Question: I'm trying to create my autocorrelation function, because I don't have the Econometrics toolbox and I have succesfully created my function, but I can't get the x-axis in the stem-plot correct. The following picture will higlight my point:

As you can see in the picture there should be 4 where there is now 5. How can adjust the x-axis so that 5 will "jump" one step forward and so on...
Thank you for any help =)
EDIT:
Here is the code which generates this plot:
'''
h = stem(corrVals, 'fill');
set(h,'MarkerFaceColor','red')
axis([1 25 -0.5 1.5])
'''
Variable 'corrVals' is a vector consisting of the autocorrelation values.
'corrVals(1)' is the autocorrelation at lag 0, 'corrVals(2)' is the autocorrelation at lag 1 and so on...
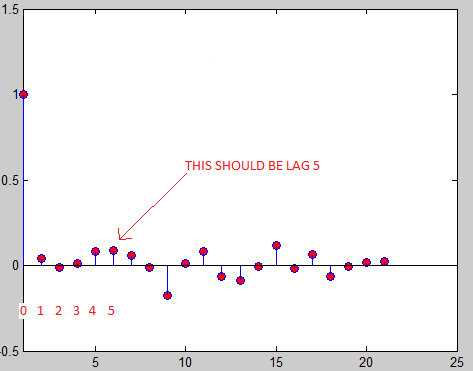
Answer: Specify the x-values for 'stem':
'''
h = stem(0:length(corrVals) - 1, corrVals, 'fill');
'''